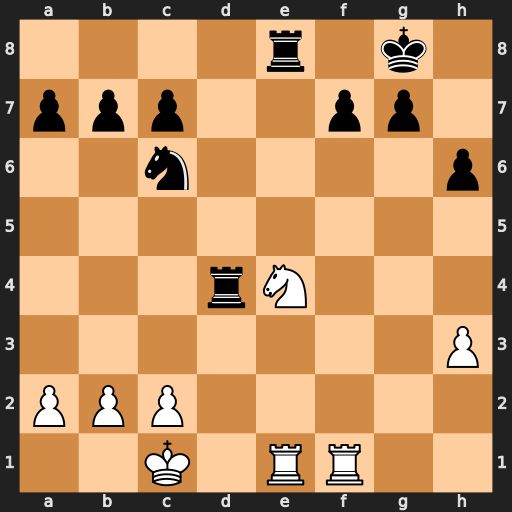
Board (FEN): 4r1k1/ppp2pp1/2n4p/8/3rN3/7P/PPP5/2K1RR2
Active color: w
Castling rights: -
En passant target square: -
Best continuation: Nf6+ gxf6 Rxe8+